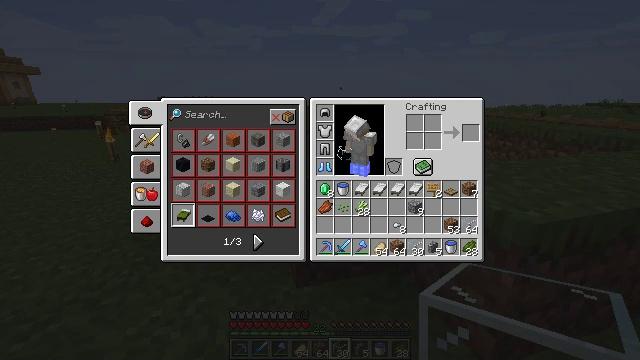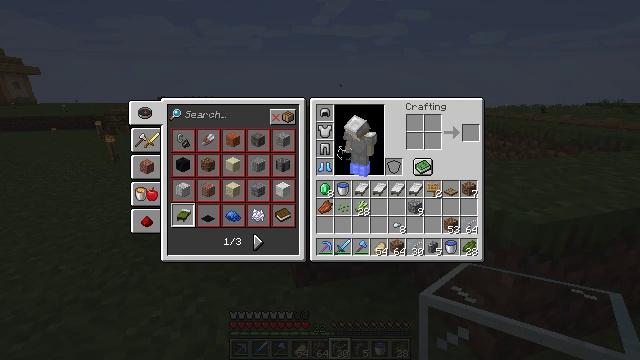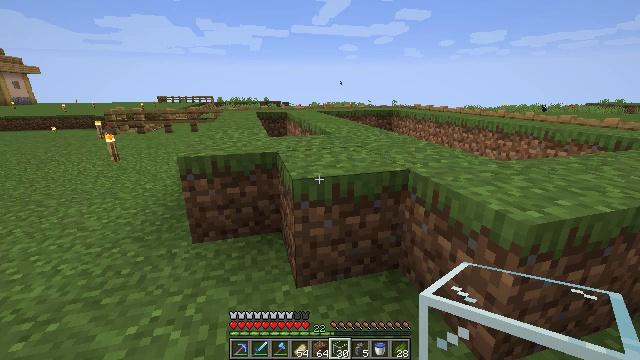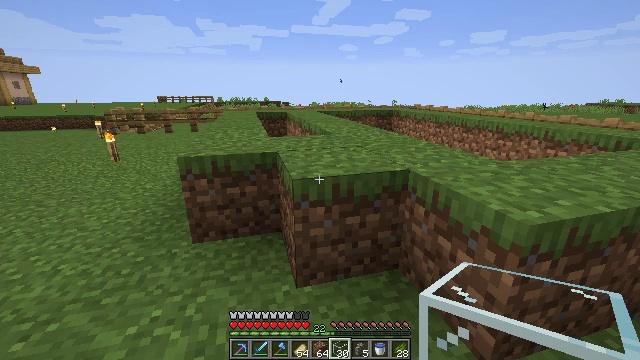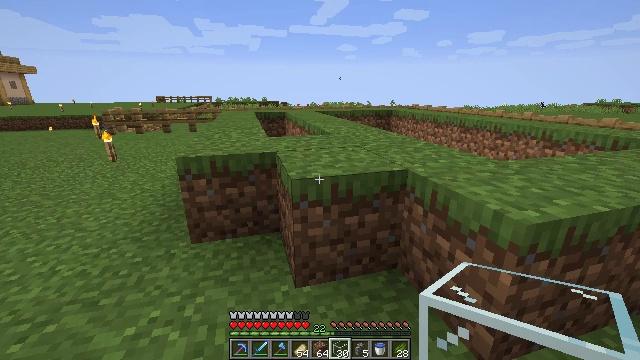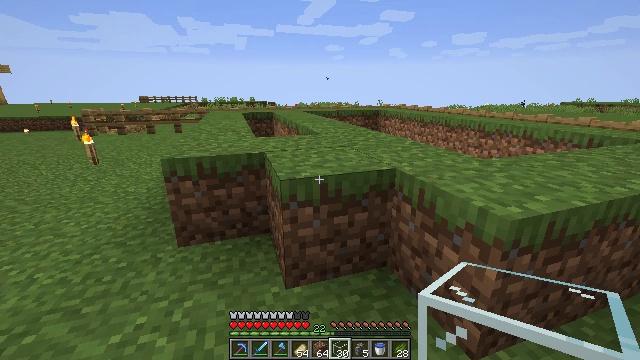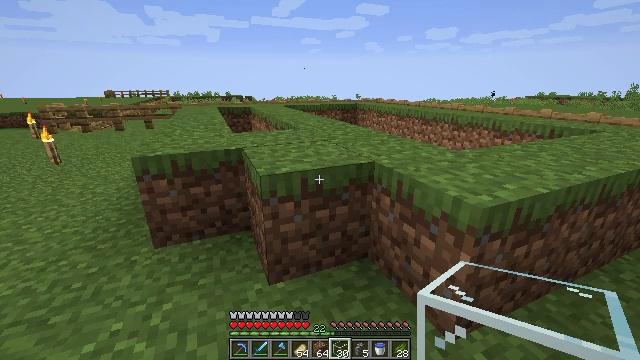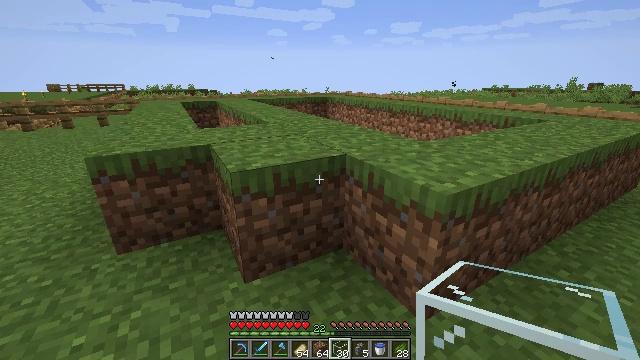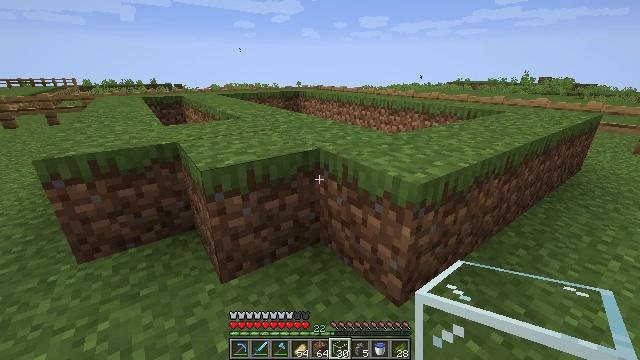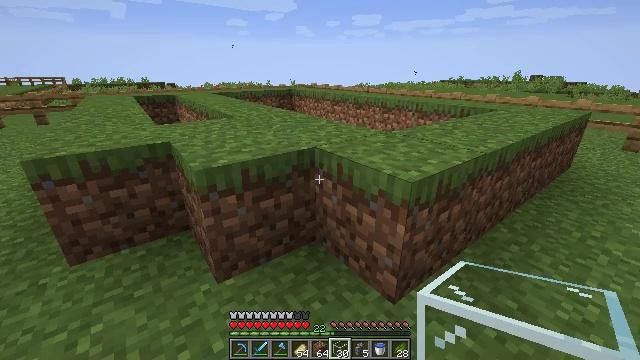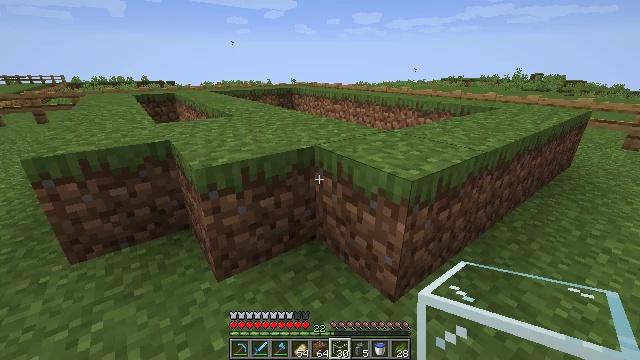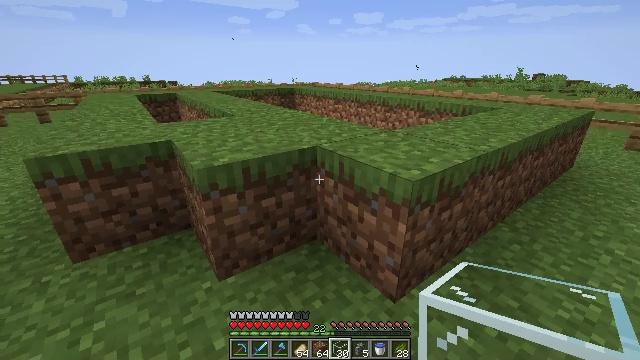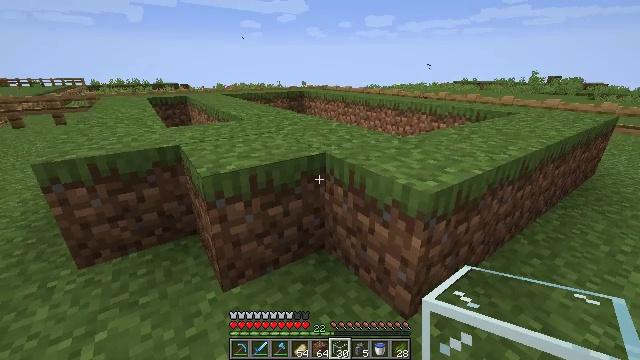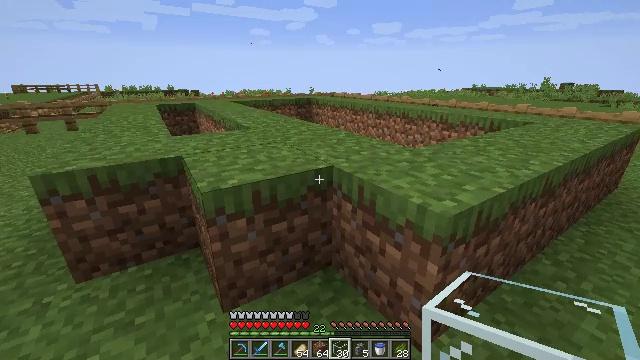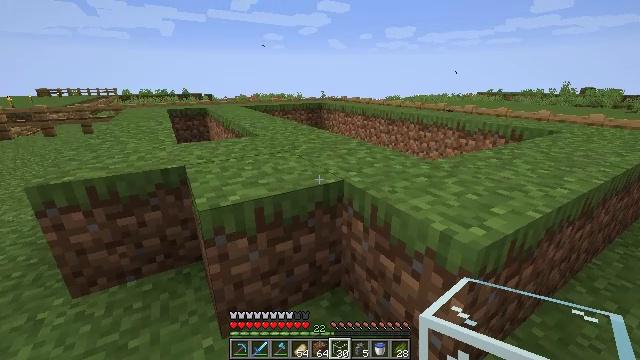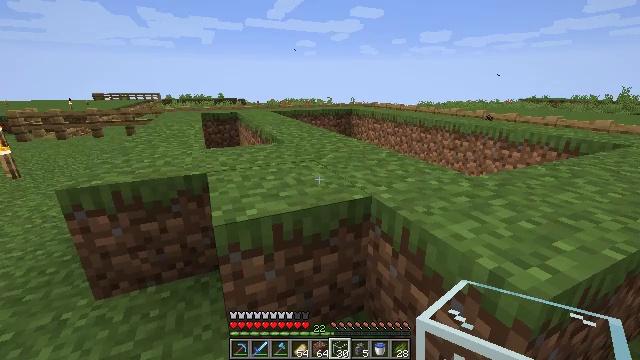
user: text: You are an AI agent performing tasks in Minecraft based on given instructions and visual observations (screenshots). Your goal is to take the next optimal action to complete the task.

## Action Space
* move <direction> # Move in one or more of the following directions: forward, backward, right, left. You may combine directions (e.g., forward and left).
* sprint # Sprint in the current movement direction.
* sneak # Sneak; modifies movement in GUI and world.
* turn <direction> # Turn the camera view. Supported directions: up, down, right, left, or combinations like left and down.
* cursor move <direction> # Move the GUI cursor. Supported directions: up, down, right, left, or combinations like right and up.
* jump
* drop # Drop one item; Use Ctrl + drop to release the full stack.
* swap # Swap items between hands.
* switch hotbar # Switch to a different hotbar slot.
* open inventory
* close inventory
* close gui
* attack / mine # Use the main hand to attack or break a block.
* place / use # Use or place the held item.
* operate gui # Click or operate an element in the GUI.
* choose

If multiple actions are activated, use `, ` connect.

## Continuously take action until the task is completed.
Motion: motion action
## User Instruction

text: Open your crafting interface to make an emerald.
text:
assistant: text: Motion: no_op
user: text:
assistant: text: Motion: no_op
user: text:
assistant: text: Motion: no_op
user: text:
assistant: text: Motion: no_op
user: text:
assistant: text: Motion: turn right
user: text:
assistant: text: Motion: turn right and down
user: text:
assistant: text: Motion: turn right and down
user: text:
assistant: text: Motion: turn right and down
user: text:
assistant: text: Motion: turn right
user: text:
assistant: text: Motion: no_op
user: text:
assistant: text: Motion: no_op
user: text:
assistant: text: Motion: move forward, turn left
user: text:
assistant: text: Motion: move forward, turn left and up
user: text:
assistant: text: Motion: move forward, turn left
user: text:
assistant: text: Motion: move forward, turn left and up
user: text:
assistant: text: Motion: move forward, turn left and up
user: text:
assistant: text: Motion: move forward, turn left, jump
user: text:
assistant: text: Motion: move forward, turn left, jump
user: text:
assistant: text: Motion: move forward, turn left, jump
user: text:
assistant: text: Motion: move forward, turn left and down, jump
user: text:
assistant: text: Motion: move forward, turn left, jump
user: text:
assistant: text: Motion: move forward, jump
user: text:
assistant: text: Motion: move forward
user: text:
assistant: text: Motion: move forward, sprint, turn right and down
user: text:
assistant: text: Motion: move forward, sprint, turn right and down
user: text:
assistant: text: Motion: move forward, sprint, turn right and down
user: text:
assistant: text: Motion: move forward, sprint, turn right and down
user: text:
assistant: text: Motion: move forward, turn right and down
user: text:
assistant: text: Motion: move forward, turn down
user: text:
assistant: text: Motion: move forward, turn down